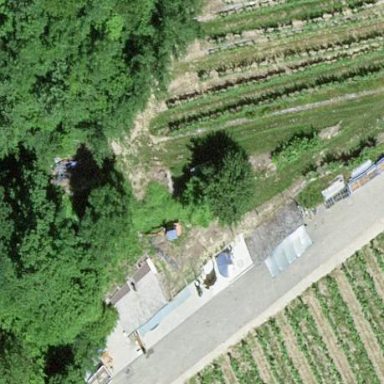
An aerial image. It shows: Shed building.